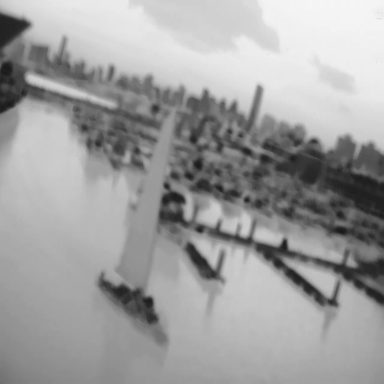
There is a sailboat in the infrared image.